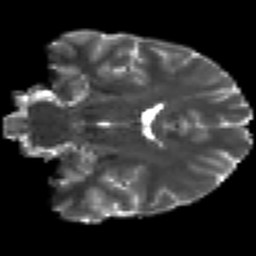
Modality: T2w
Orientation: coronal
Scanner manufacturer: siemens
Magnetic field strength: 3 T
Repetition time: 7.8 s
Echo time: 0.09 s